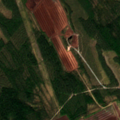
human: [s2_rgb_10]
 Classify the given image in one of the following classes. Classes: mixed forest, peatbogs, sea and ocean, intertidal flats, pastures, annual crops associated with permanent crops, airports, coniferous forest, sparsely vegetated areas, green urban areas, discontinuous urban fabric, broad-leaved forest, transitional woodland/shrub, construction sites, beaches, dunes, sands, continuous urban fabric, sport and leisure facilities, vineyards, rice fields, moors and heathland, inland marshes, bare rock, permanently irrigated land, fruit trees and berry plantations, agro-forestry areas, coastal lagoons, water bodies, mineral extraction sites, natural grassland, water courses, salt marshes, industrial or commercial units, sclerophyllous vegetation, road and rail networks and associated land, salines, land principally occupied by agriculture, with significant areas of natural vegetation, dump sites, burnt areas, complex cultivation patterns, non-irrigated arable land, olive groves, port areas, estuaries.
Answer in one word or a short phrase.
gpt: coniferous forest, mixed forest, transitional woodland/shrub, peatbogs